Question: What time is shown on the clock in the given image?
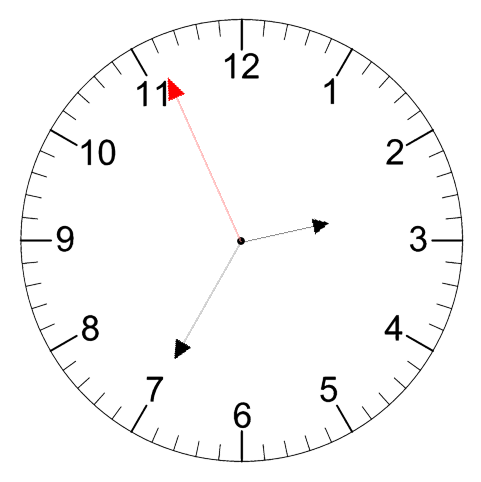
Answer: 02:34:56